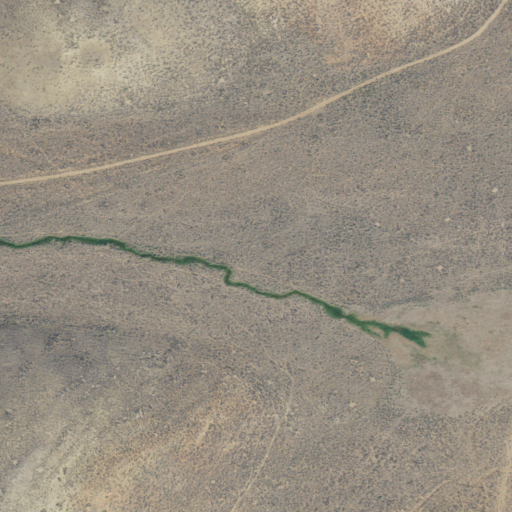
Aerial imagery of valley in Idaho named Transtrum Hollow containing only shrub